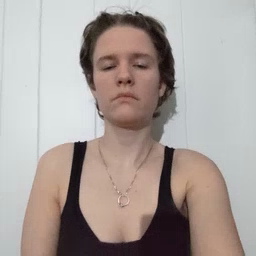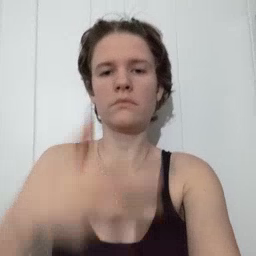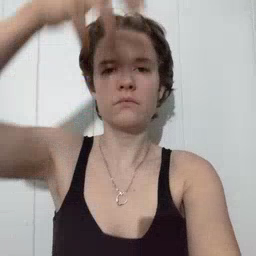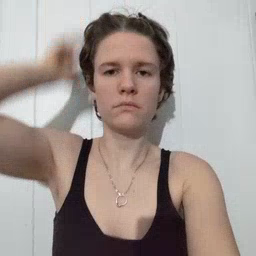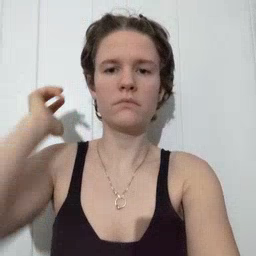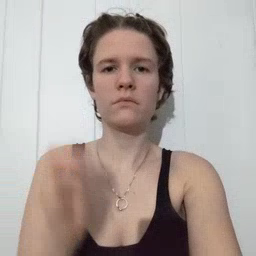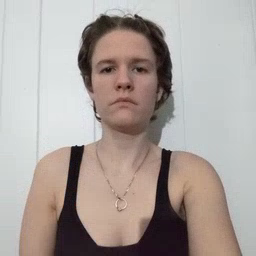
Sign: lion